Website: home-depot
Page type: payment
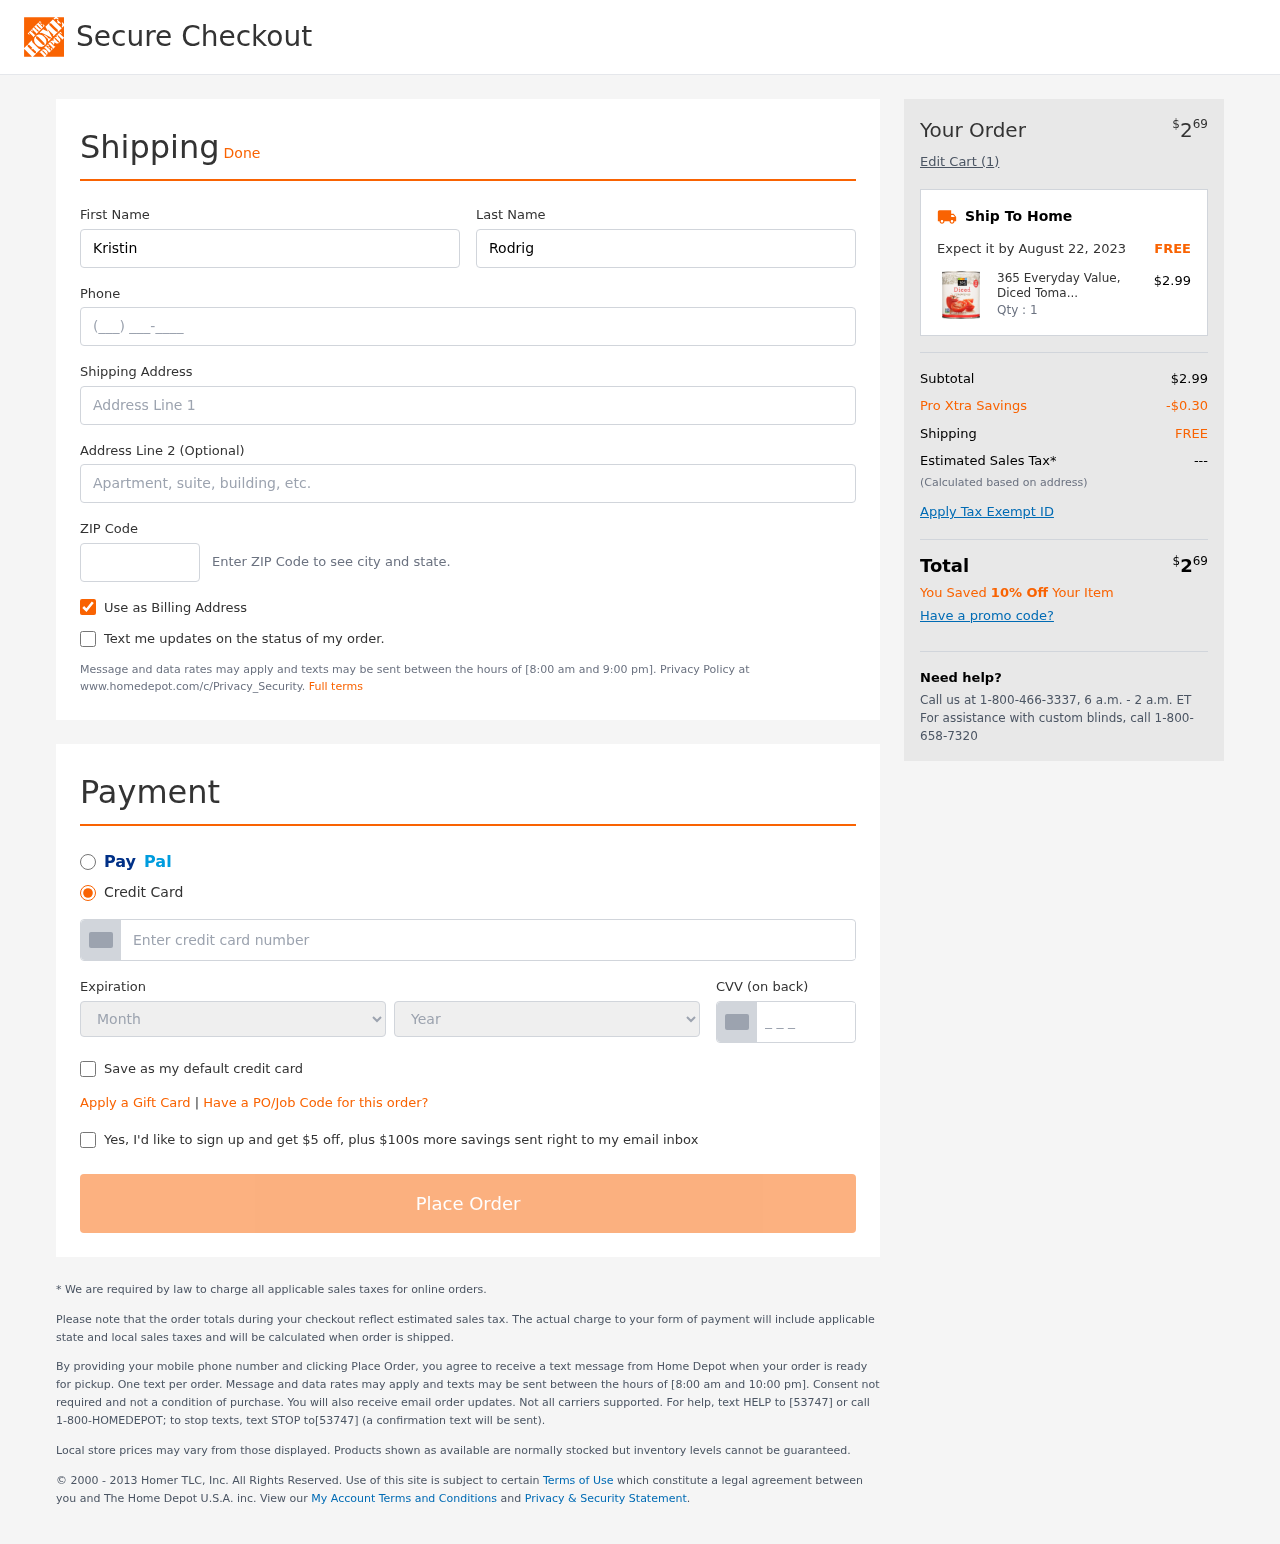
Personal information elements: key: PII_CARD_CVV
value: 792
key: PII_CARD_EXPIRY_MONTH
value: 03
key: PII_CARD_EXPIRY_YEAR
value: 26
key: PII_CARD_NUMBER
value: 4392 0624 4446 5312
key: PII_FIRSTNAME
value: Kristin
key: PII_LASTNAME
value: Rodriguez
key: PII_PHONE
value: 3646473406
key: PII_POSTCODE
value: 83231
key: PII_STREET
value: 408 Hoffman Court Apt. 880
Product elements: key: PRODUCT1_NAME
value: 365 Everyday Value, Diced Tomatoes, 28 oz
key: PRODUCT1_PRICE
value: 2.99
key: PRODUCT1_QUANTITY
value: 1
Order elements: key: ORDER_TOTAL
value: $269
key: ORDER_NUM_ITEMS
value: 1
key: ORDER_DELIVERY_DATE
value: August 22, 2023
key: ORDER_SUBTOTAL
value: $2.99
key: ORDER_DISCOUNT
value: -$0.30
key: ORDER_SHIPPING_COST
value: FREE